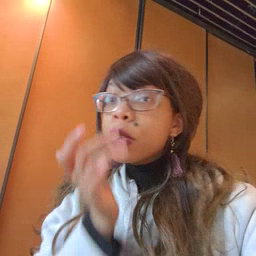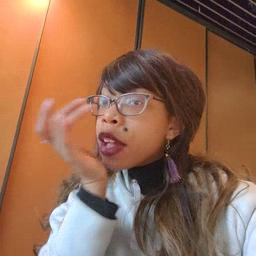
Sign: grass